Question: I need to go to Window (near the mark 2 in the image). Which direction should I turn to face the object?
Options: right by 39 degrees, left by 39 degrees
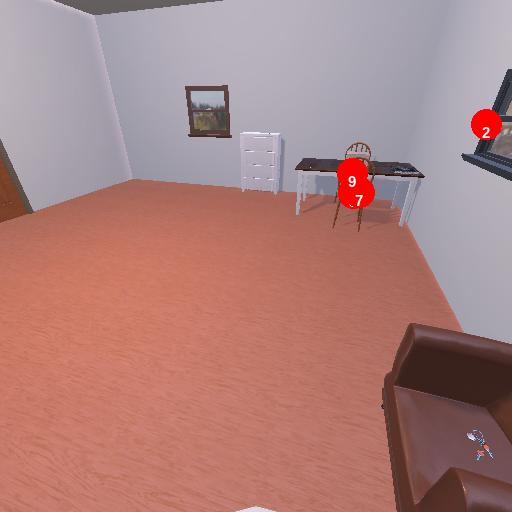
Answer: right by 39 degrees